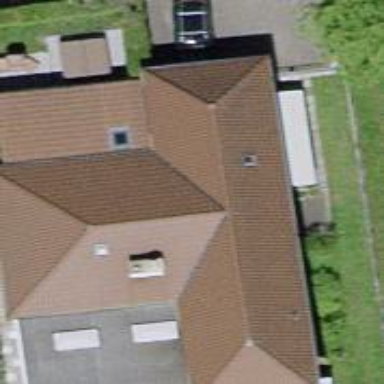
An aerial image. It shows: Simple house.